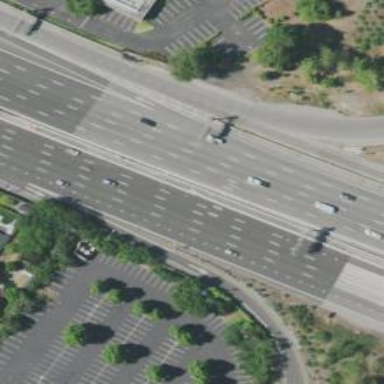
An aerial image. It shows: Motorway junction.